Question: On my Android test device I can go to 'Settings->Developer Options' and set 'Don't keep activities' an option to destroy activities as soon as the user leaves them.

Is there an equivalent feature for iOS developers that concern ViewControllers?
'EDIT'
I know that 'Activity' is not a concept in iOS. That is why my question concerns 'ViewControllers' which would be the closest concept.
When you press the home button on an iOS device the app disappears from screen. But its view controller is still running on the background. If you double click the home button you can see all apps that can be resumed. Is there an option for users or developers to avoid that, so when one presses the home button the app would be closed instead of running on background?
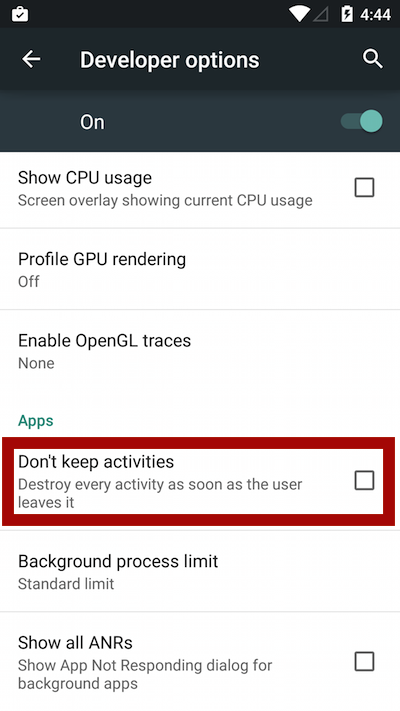
Answer: "Activity" is not a concept that exists in iOS. Like all objects in iOS, the objects live as long as there is something that is retaining them. Once all retainers are released, objects are deallocated, thus destroyed.
This holds for view controllers. If you present a view controller stack and dismiss it, if you do not hold these controllers, they will be released. If you do not see the controllers released, you may have an incorrect design (such as strong properties instead of weak) or a memory leak, which can be caused due to multitude of reasons, a common one being retain cycles.
To kill your app when it enters background, add the 'UIApplicationExitsOnSuspend' key to your plist, with the value of 'Yes'.
---
A creative way to give such an option to your customers/testers is to provide such a toggle in your Settings.bundle, and if it is set to 'YES', call 'exit(0);' when the application goes to background (such as in 'applicationDidEnterBackground:'). Not sure what your exact use case is, but for debugging, this can work.